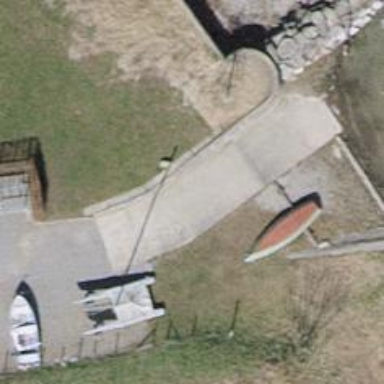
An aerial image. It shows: Slipway on leisure land.